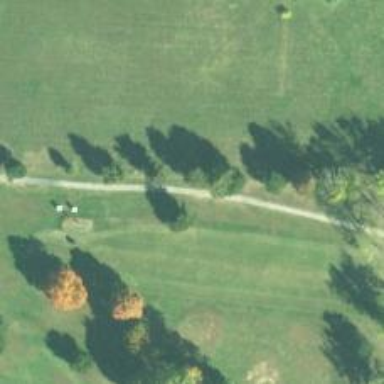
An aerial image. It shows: Service road used as golf cart path.